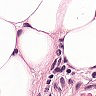
Metastatic tissue present: yes